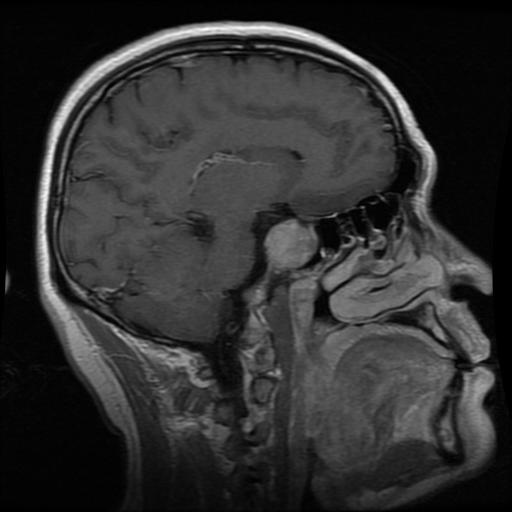
Label: pituitary